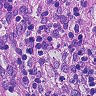
Metastatic tissue present: no